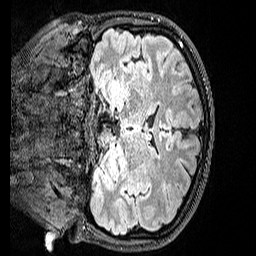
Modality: FLAIR
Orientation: coronal
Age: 21
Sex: female
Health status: healthy
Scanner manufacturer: siemens
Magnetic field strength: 3 T
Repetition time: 5 s
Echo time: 0.388 s